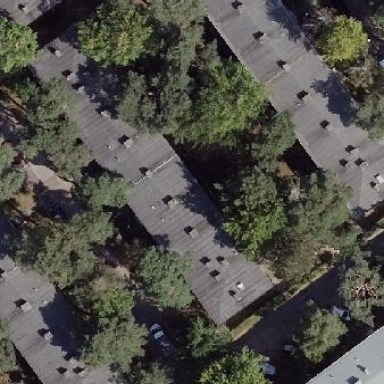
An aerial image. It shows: Apartment building with flat roof.